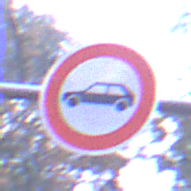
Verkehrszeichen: VerbotPersonenkraftwagen
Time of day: Night
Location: Outdoor (Suburban)
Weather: PartlyCloudy
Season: NotSpecified
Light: Artificial